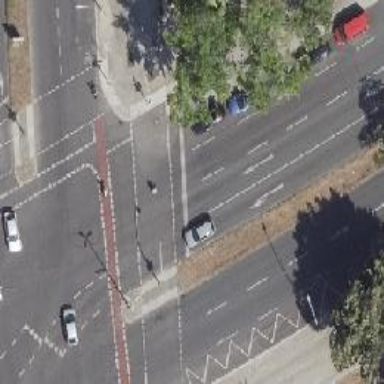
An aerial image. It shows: Asphalt footway with crossing controlled by traffic signals.